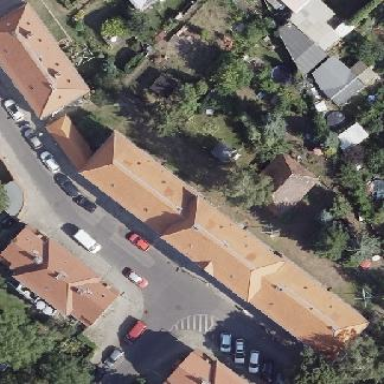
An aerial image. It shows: Hipped roof apartment building.